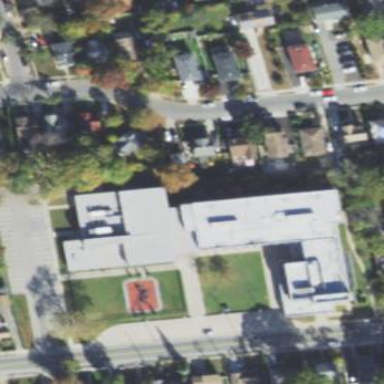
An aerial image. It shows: School building.